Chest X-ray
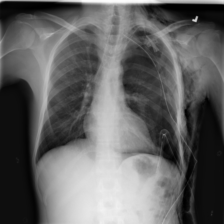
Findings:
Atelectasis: negative
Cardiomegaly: negative
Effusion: negative
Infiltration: negative
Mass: negative
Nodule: negative
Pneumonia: negative
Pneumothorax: positive
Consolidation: negative
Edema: negative
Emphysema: positive
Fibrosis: negative
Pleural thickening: negative
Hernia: negative